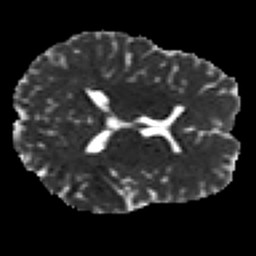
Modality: MD
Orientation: axial
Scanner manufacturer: siemens
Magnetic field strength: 3 T
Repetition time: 7.8 s
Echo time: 0.09 s